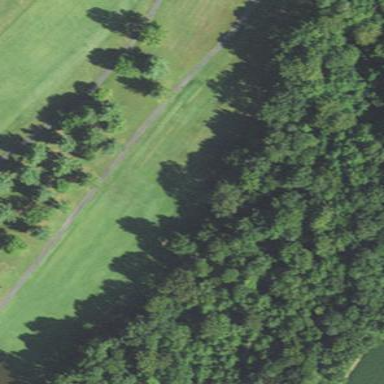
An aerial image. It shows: Grassy area designated as golf fairway.